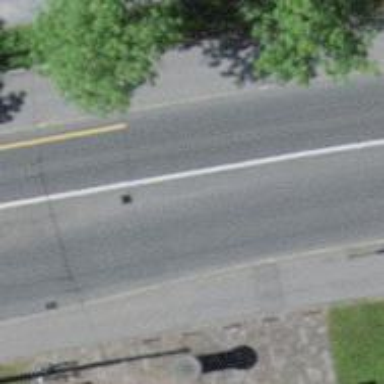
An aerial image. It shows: Tertiary road with trolley wires for electric trolleys.